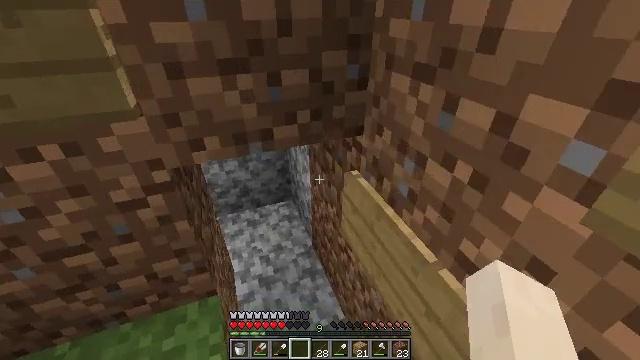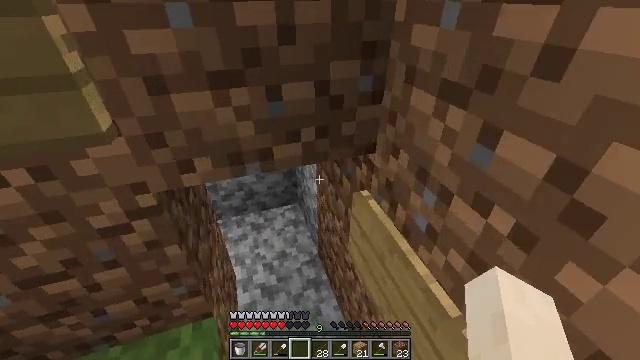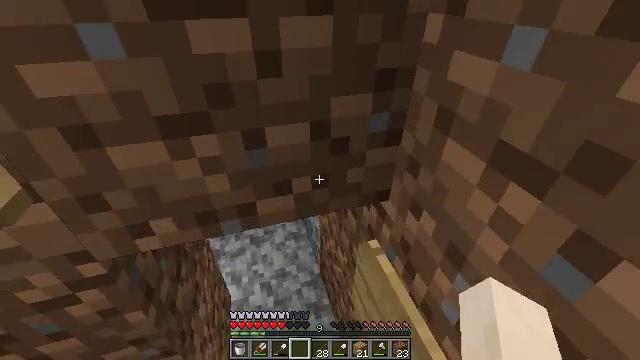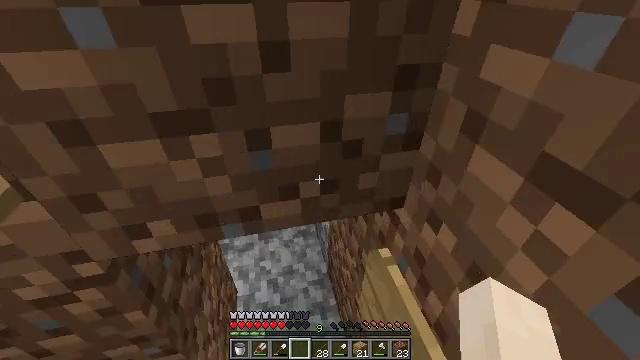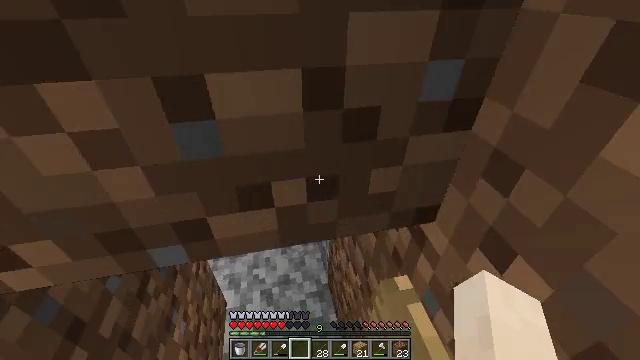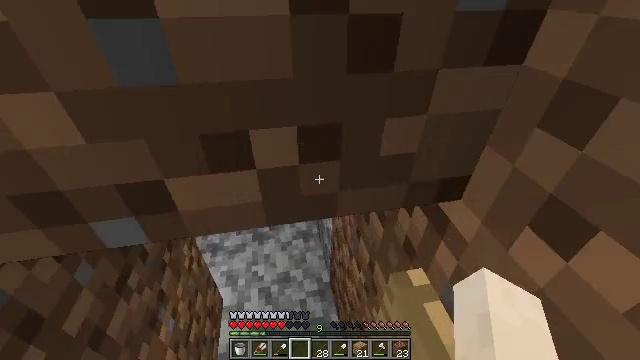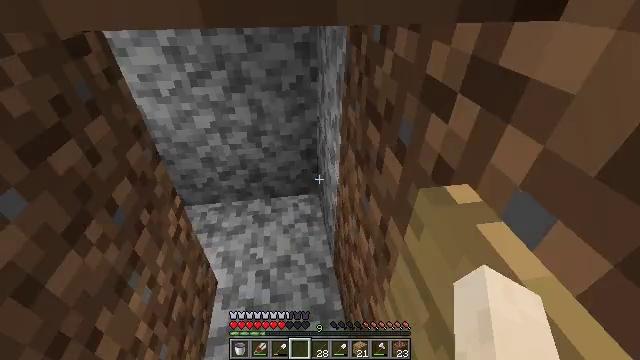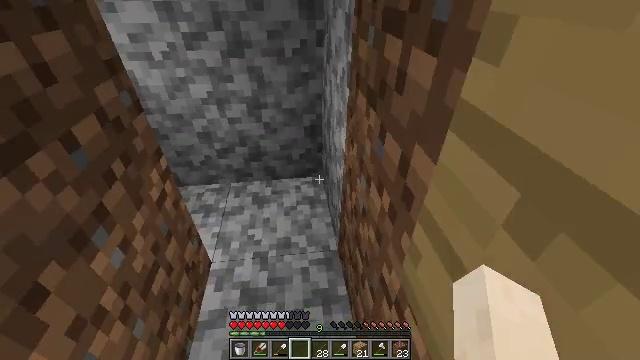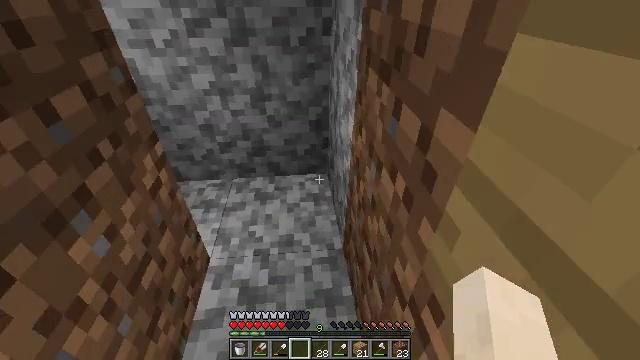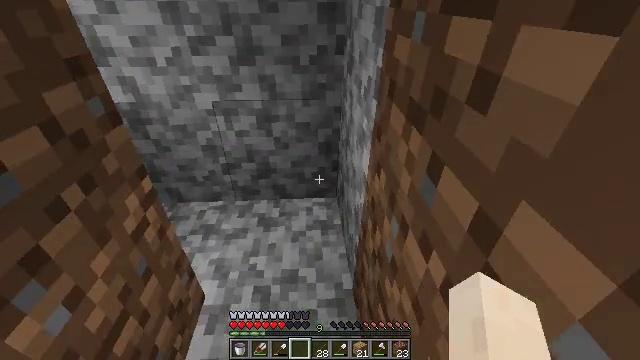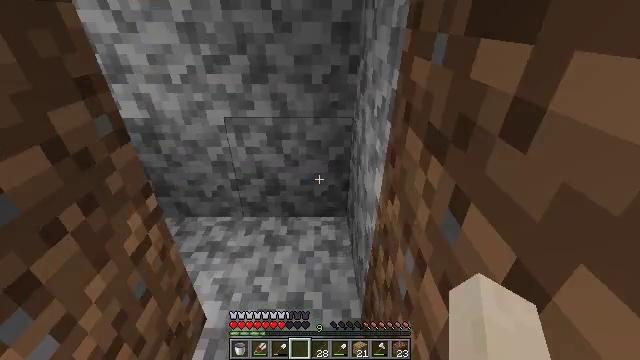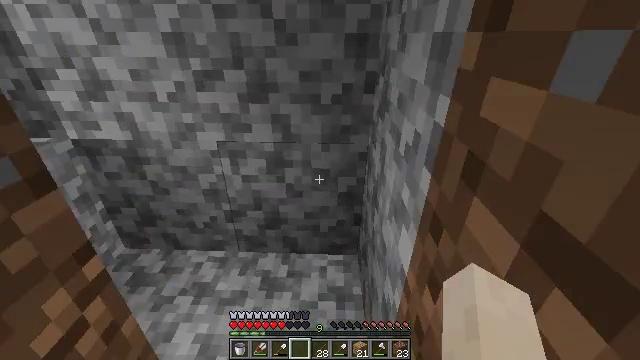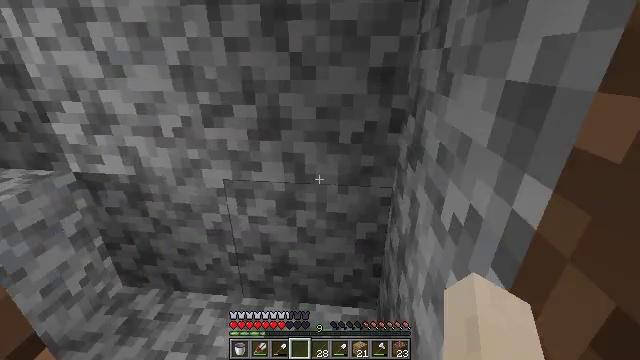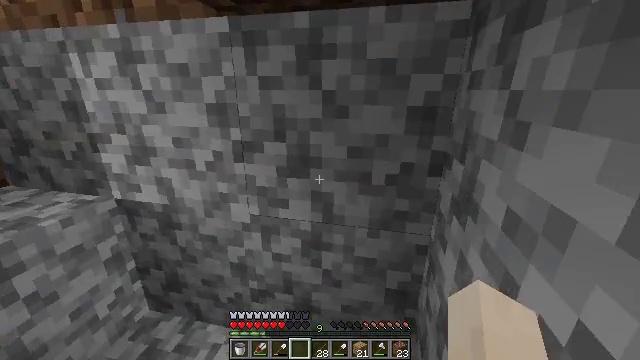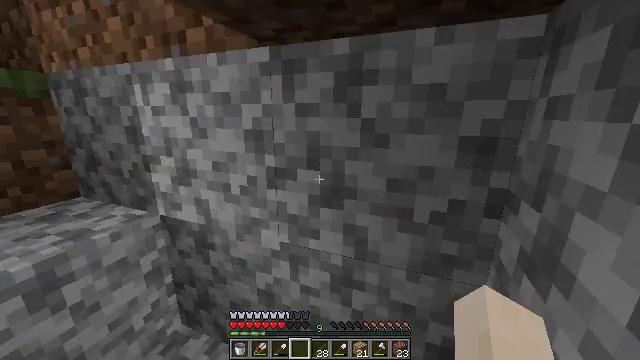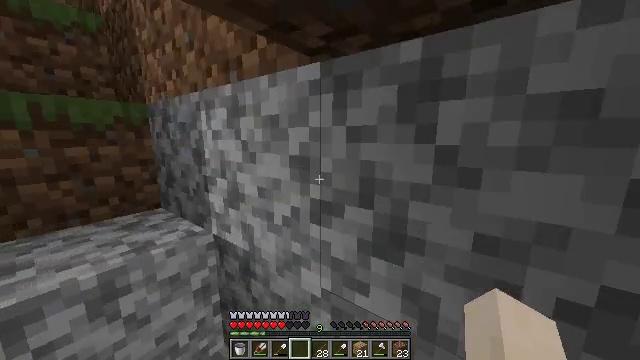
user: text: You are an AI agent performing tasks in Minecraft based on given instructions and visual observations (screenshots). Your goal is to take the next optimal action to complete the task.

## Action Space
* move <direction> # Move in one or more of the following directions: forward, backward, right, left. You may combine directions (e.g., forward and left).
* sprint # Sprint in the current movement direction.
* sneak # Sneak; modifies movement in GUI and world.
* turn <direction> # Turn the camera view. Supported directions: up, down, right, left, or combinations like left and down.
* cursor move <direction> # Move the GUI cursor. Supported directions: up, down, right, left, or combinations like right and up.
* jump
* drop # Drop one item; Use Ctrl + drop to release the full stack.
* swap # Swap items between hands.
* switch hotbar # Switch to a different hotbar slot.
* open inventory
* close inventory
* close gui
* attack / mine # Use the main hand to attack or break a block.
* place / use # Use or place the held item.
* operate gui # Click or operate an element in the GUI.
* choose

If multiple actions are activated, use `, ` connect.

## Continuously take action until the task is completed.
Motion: motion action
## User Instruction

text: Use sand and a furnace to craft glass.
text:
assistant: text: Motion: move forward, turn left and down
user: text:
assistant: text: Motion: move forward, turn left and down
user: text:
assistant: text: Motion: move forward, turn left and down
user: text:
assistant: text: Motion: move forward, turn left
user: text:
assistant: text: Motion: move forward, turn left
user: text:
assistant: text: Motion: move forward, turn left
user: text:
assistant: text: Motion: move forward, turn left
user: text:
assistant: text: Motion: move forward, turn left
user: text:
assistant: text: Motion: move forward, turn left and up
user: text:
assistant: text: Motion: move forward, sprint, turn left and up
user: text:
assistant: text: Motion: move forward, sprint, turn left and up
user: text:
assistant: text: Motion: move forward, sprint, turn left and up
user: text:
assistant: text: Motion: move forward, sprint, turn left and up
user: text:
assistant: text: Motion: move forward, sprint, turn left and up
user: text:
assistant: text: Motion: move forward and move right, turn left and up
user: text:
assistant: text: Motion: move forward and move right, turn left and up
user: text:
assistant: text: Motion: move forward and move right, turn left and up
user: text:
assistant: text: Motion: move forward and move right, sprint, turn left and up
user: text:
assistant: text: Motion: move forward and move right, sprint, turn left and up
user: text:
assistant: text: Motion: move forward, sprint, turn left
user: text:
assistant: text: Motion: move forward, sprint
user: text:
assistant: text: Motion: move forward, sprint
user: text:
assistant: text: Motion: move forward, sprint
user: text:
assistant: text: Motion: move forward, sprint
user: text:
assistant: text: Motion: move forward, jump
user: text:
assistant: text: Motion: move forward, jump
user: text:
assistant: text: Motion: move forward, jump
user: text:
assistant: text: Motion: move forward, turn left, jump
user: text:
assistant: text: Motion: move forward, turn left, jump
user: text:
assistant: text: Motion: move forward, turn left, jump